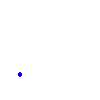
Particle: pion